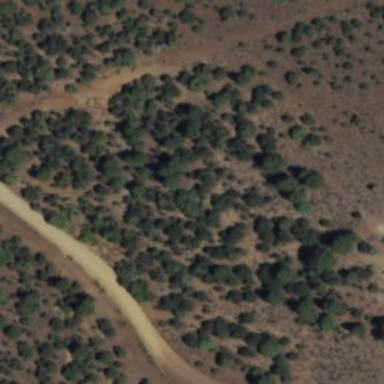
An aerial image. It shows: Coniferous woodland area.